Question: Is there any possible way this "line" under Custom Fields to be done with css?

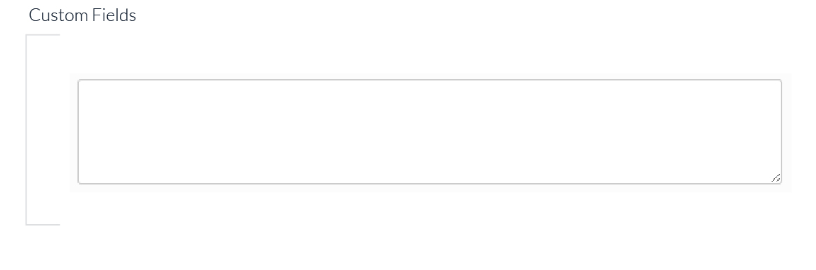
Answer: Jbutler483's answer is a good method of reducing markup. you have to support a browser older than ie9, use this method. The other method essentially tells the browser to render this.
'''
.inputItem {
padding-top: 5px;
padding-left: 5px;
margin-top: 5px;
position: relative;
}
.inputItem textarea {
margin: 0;
min-height: 50px; /*optional*/
min-width: 200px; /*optional*/
}
.before {
content: "";
position: absolute;
top: -2px;
left: 0;
height: 100%;
width: 30px;
border: 2px solid gray;
border-right: none;
}
'''
'''
Custom Input
<div class="inputItem">
<div class="before"></div>
<textarea placeholder="Enter some text! I'm resizable too!"></textarea>
</div>
'''